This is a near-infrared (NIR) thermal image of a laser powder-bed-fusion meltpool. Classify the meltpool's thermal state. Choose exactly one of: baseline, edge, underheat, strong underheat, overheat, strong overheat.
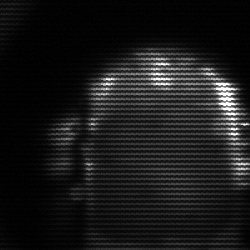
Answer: baseline